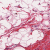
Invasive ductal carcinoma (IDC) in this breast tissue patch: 0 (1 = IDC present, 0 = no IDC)